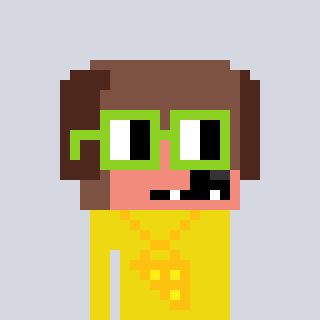
a pixel art character with square light green glasses, a dog-shaped head and a yellow-colored body on a cool background